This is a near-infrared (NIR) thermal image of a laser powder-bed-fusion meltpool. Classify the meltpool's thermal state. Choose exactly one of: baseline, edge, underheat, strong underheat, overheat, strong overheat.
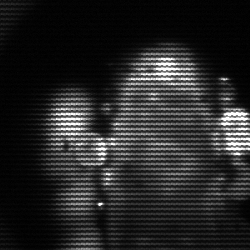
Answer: strong underheat